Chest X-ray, PA view. Patient: 64 years old, sex M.
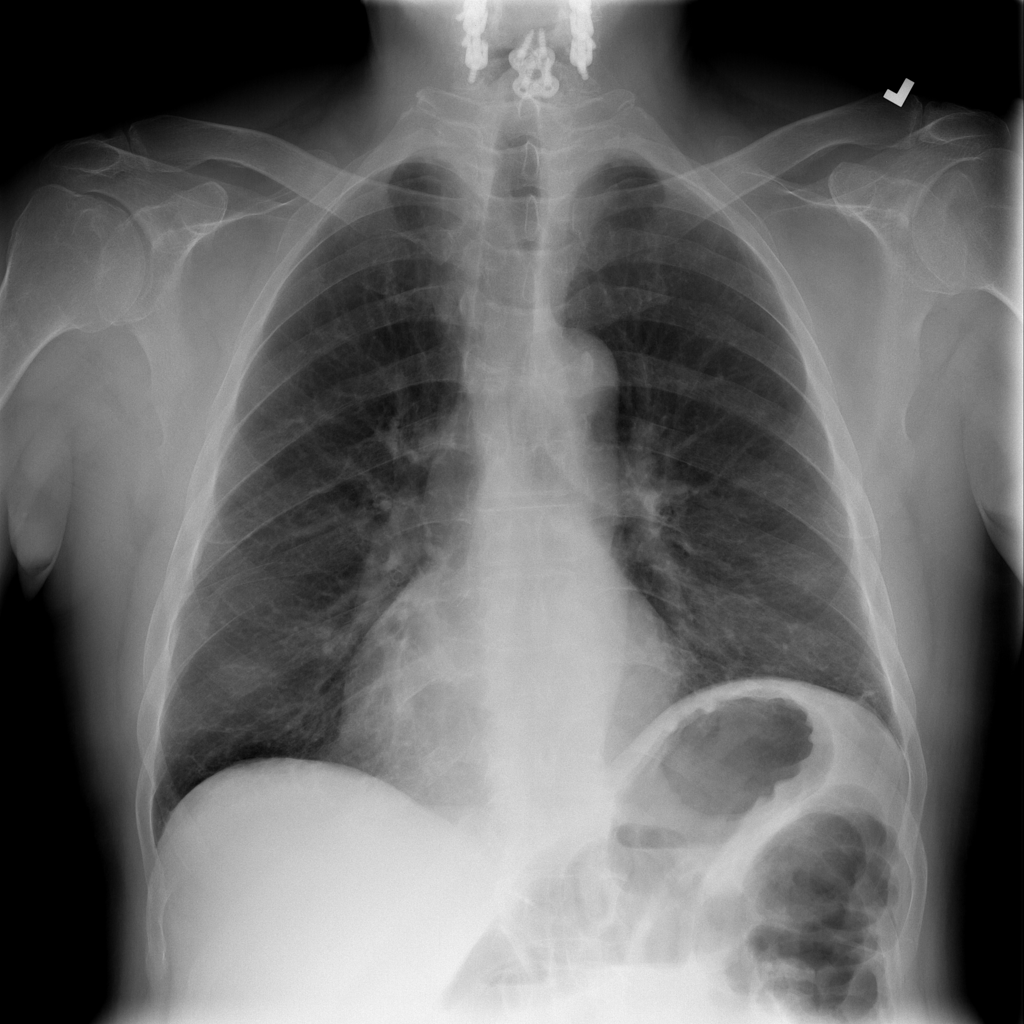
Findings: No Finding